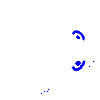
Particle: electron